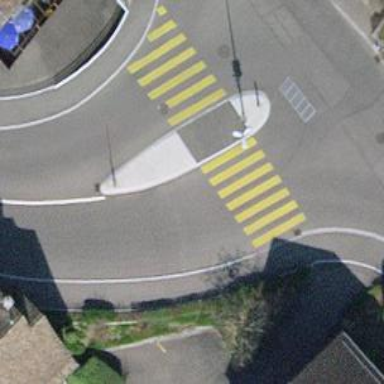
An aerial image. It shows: Marked zebra crossing on the road.